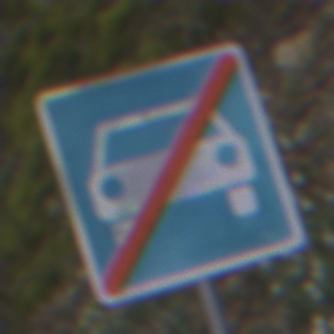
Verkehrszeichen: EndeKraftfahrstrasse
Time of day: MorningAfternoon
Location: Outdoor (Nature)
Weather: PartlyCloudy
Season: NotSpecified
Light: Natural